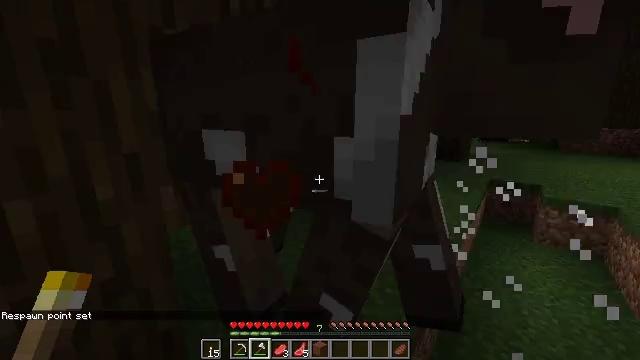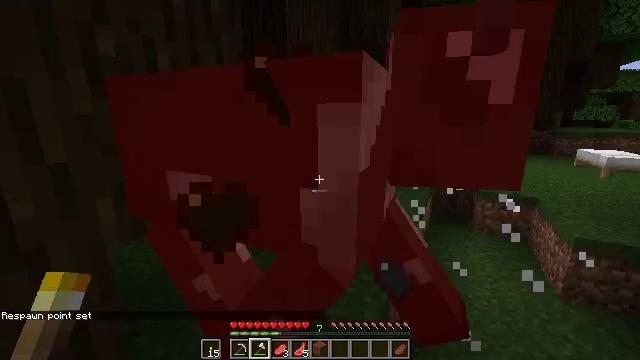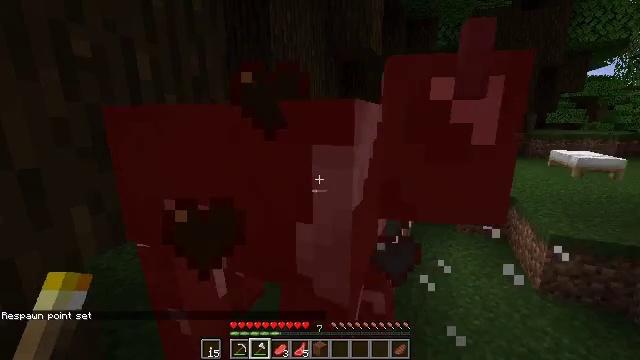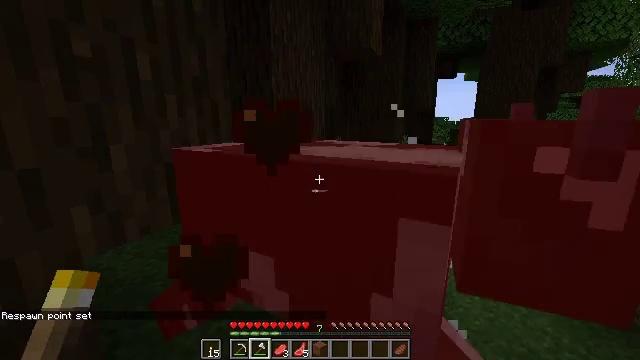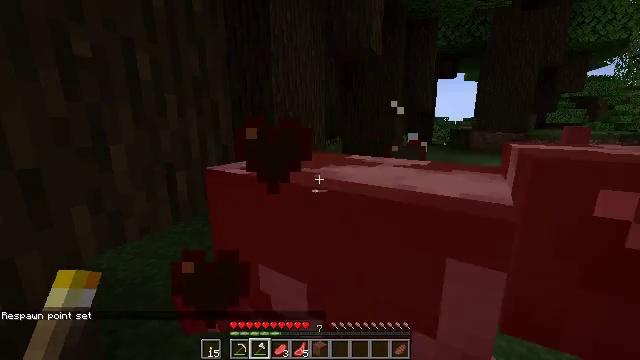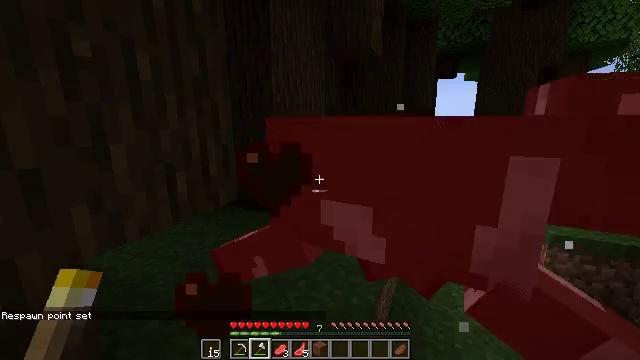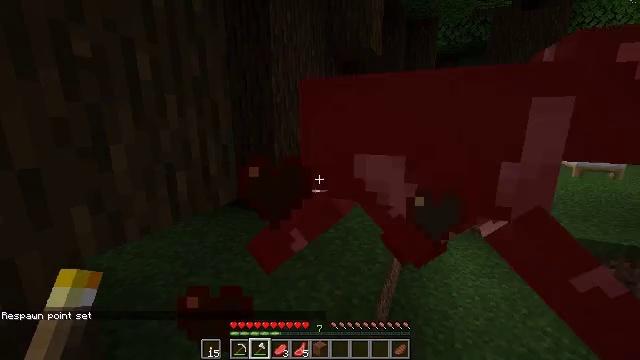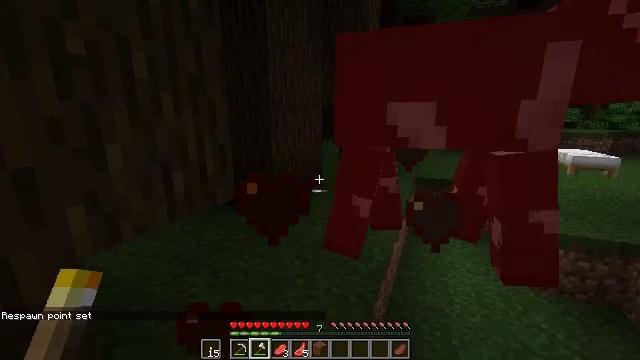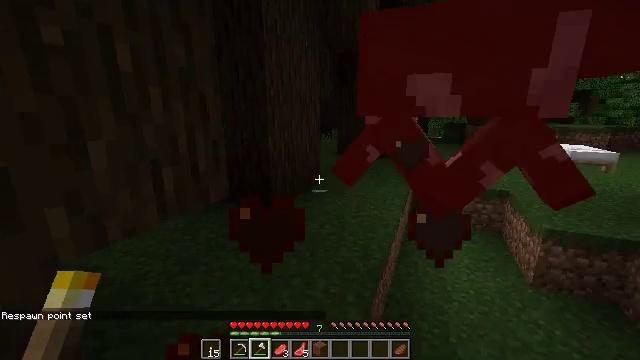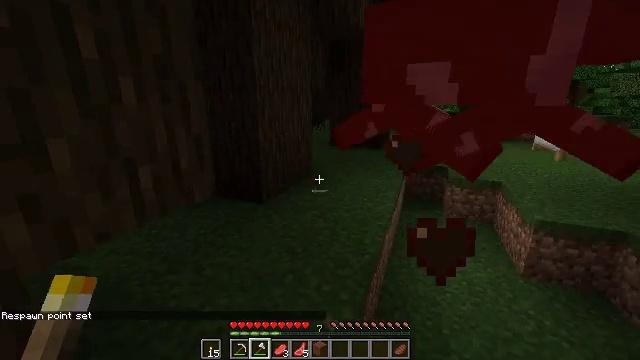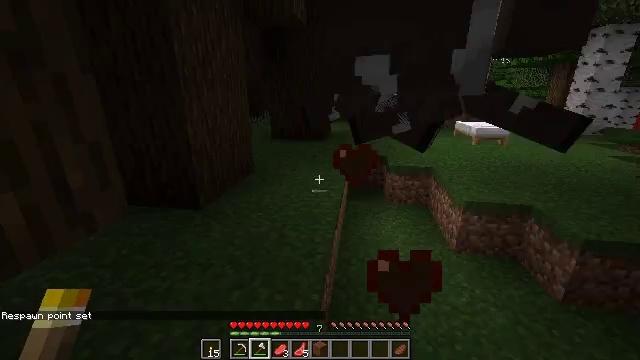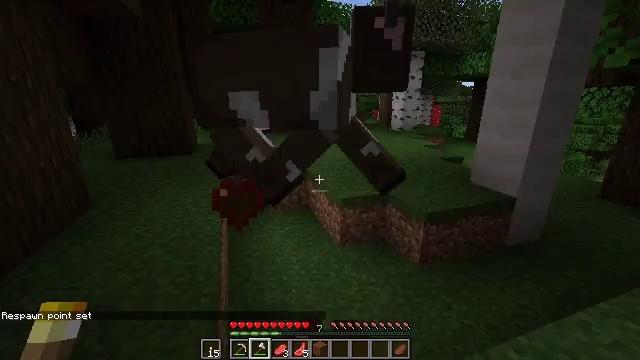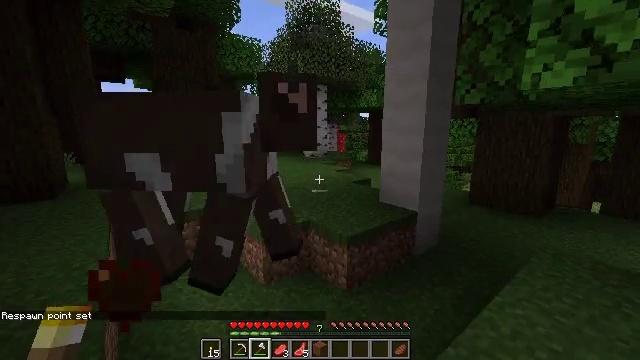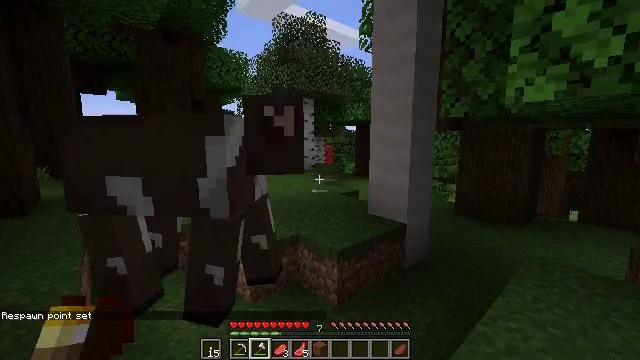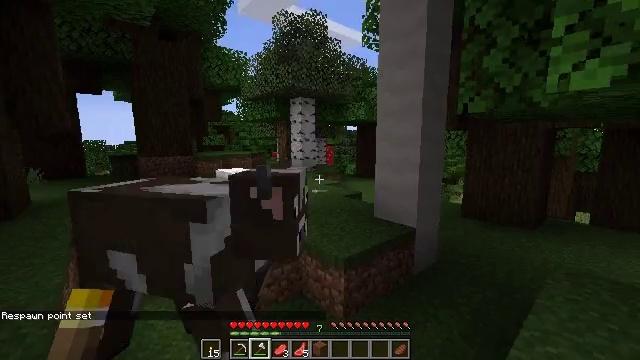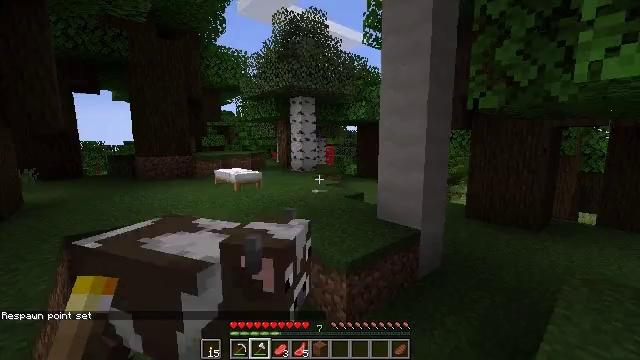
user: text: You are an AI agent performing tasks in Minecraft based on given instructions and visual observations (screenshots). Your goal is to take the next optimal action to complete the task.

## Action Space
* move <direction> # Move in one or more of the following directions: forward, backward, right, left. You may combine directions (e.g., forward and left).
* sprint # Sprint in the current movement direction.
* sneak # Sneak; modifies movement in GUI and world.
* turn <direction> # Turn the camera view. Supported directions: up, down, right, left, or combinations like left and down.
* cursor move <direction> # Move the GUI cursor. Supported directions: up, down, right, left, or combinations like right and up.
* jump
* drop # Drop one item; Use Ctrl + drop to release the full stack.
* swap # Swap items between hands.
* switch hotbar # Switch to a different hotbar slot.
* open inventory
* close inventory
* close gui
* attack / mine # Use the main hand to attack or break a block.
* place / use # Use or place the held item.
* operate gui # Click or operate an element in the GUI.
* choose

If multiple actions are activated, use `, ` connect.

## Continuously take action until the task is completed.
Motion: motion action
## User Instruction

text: Mine the mushroom stem in the forest.
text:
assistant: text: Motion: turn right
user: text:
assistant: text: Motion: turn right
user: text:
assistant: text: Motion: no_op
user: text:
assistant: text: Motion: no_op
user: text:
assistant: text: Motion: no_op
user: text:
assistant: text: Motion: no_op
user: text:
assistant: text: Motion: no_op
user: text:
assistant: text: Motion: move forward, turn down, attack / mine
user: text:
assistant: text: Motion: move forward, turn right and down, attack / mine
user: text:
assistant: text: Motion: move forward, turn right and down, attack / mine
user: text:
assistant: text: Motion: move forward, turn right and up
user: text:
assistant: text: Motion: move forward, turn right and up
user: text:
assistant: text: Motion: move forward, turn right and up
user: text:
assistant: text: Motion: move forward
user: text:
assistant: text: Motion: move forward
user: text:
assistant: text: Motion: move forward
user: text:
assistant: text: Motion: move forward
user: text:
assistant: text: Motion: move forward
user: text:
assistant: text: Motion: move forward
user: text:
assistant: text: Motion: move forward, turn left and down
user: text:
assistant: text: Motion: move forward, turn left and down
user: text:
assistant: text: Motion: move forward, turn left and down
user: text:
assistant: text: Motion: turn left and down
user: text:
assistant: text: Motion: turn left and down, attack / mine
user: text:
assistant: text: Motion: turn left, attack / mine
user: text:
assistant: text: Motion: turn right and up, attack / mine
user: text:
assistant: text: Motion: turn right and up
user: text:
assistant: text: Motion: turn right and up
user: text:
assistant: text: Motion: turn right and up
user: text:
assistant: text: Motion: turn right and up